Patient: sex F, age 31
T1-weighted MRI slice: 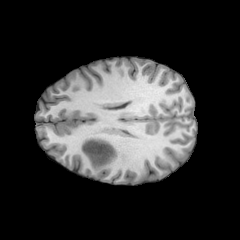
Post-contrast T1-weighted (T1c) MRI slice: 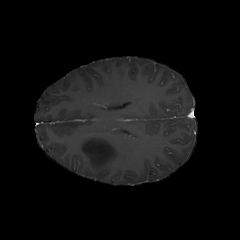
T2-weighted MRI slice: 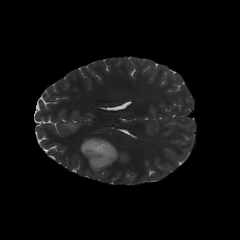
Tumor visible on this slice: yes
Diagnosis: Astrocytoma, IDH-mutant
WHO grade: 2